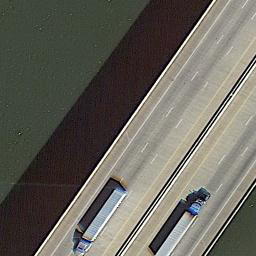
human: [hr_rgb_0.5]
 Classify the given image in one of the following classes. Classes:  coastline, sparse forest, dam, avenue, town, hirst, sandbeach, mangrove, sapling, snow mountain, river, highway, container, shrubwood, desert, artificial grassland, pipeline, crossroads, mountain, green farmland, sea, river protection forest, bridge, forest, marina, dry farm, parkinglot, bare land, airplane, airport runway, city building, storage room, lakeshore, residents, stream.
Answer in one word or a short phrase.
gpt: bridge